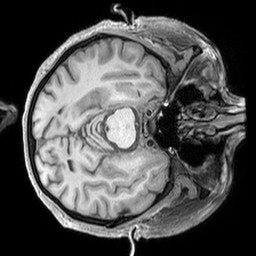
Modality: T1w
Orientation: axial
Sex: female
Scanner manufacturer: siemens
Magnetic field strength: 3 T
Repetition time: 2.3 s
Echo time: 0.00226 s